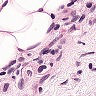
Metastatic tissue present: yes